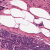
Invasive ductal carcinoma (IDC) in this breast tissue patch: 0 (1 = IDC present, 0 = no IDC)